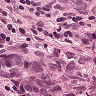
Metastatic tissue present: yes